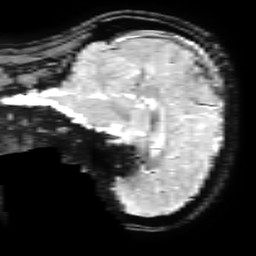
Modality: T2starw
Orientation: sagittal
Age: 28
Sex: female
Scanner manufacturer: ge
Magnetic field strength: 3 T
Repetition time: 0.65 s
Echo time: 0.02 s